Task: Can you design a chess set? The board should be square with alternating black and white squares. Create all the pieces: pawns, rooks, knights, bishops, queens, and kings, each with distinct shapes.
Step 856:
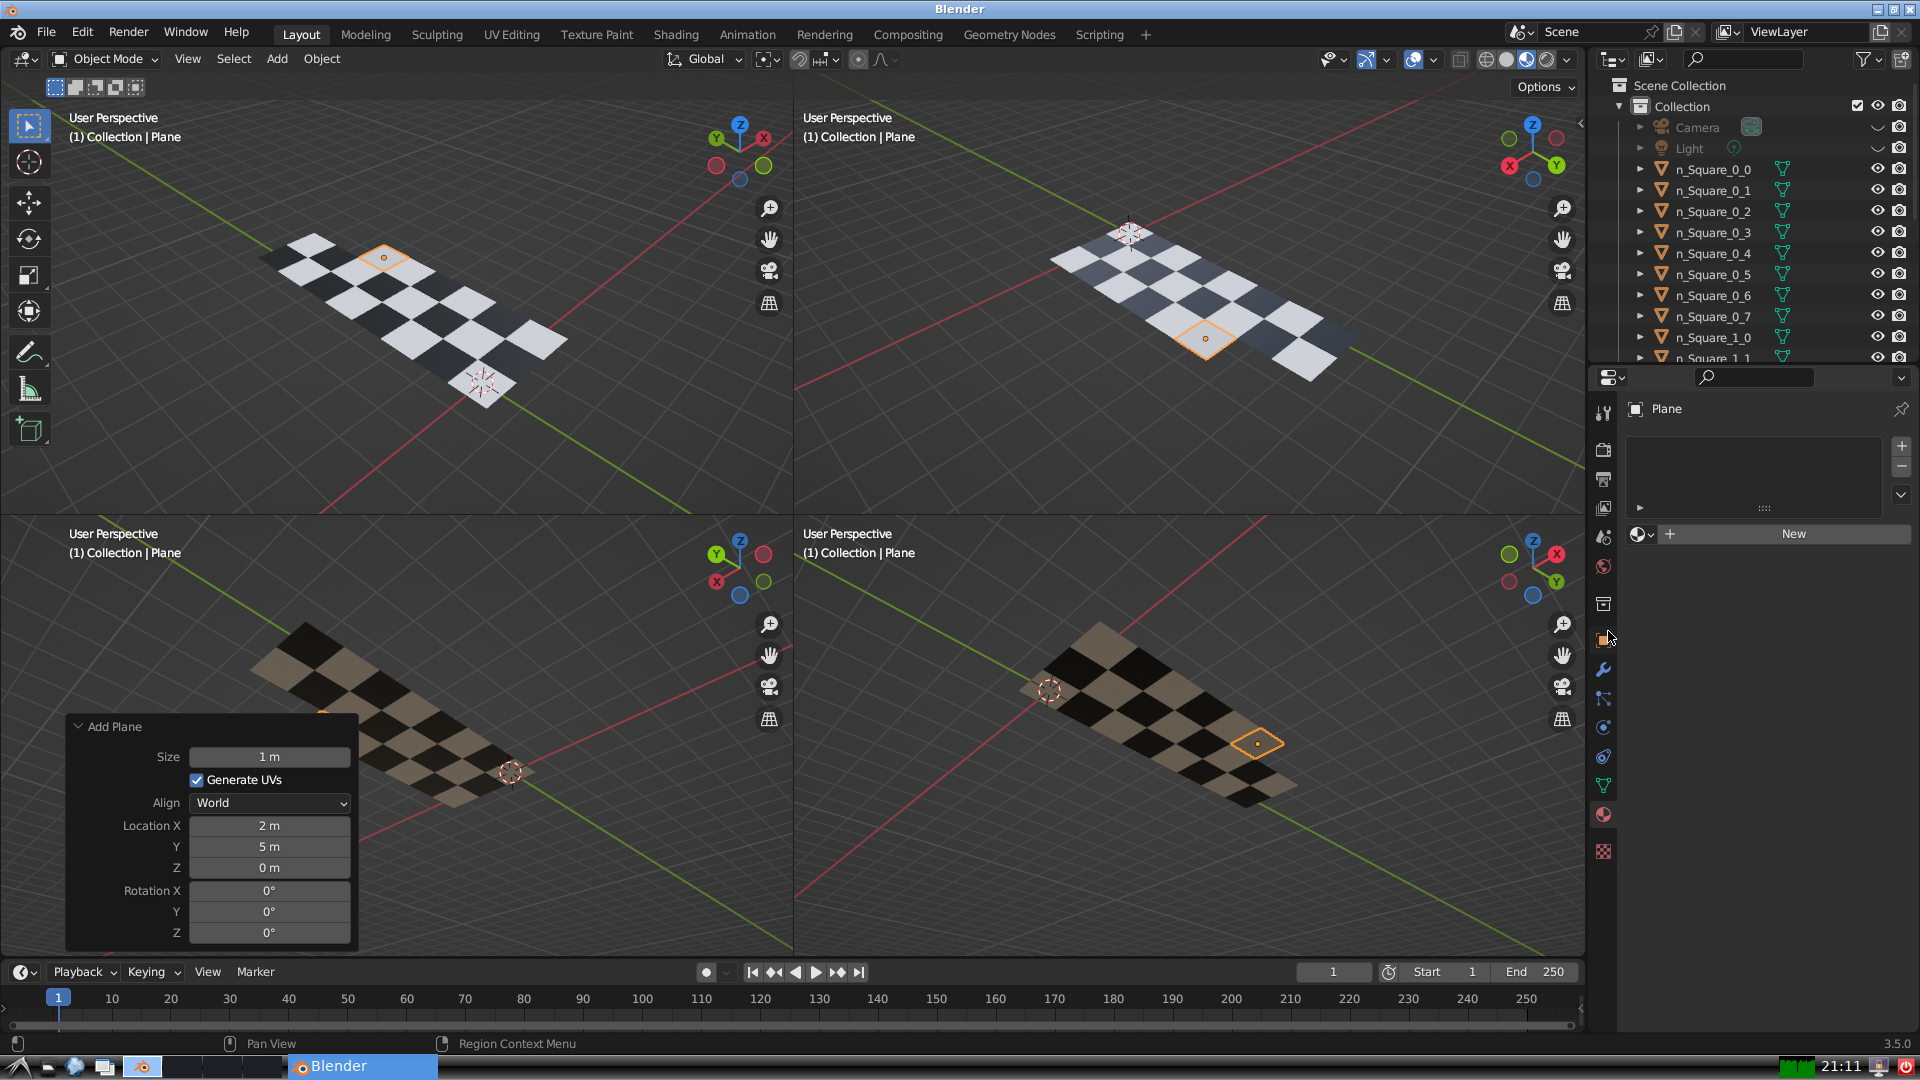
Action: click: no